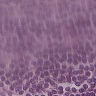
Metastatic tissue present: no